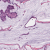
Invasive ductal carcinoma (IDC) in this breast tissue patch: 1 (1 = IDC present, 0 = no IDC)